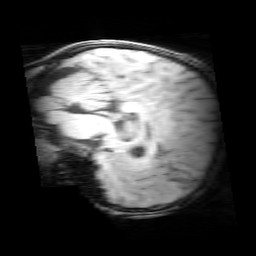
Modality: MP2RAGE
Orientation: sagittal
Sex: male
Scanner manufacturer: siemens
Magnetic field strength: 3 T
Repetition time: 5 s
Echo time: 0.00368 s